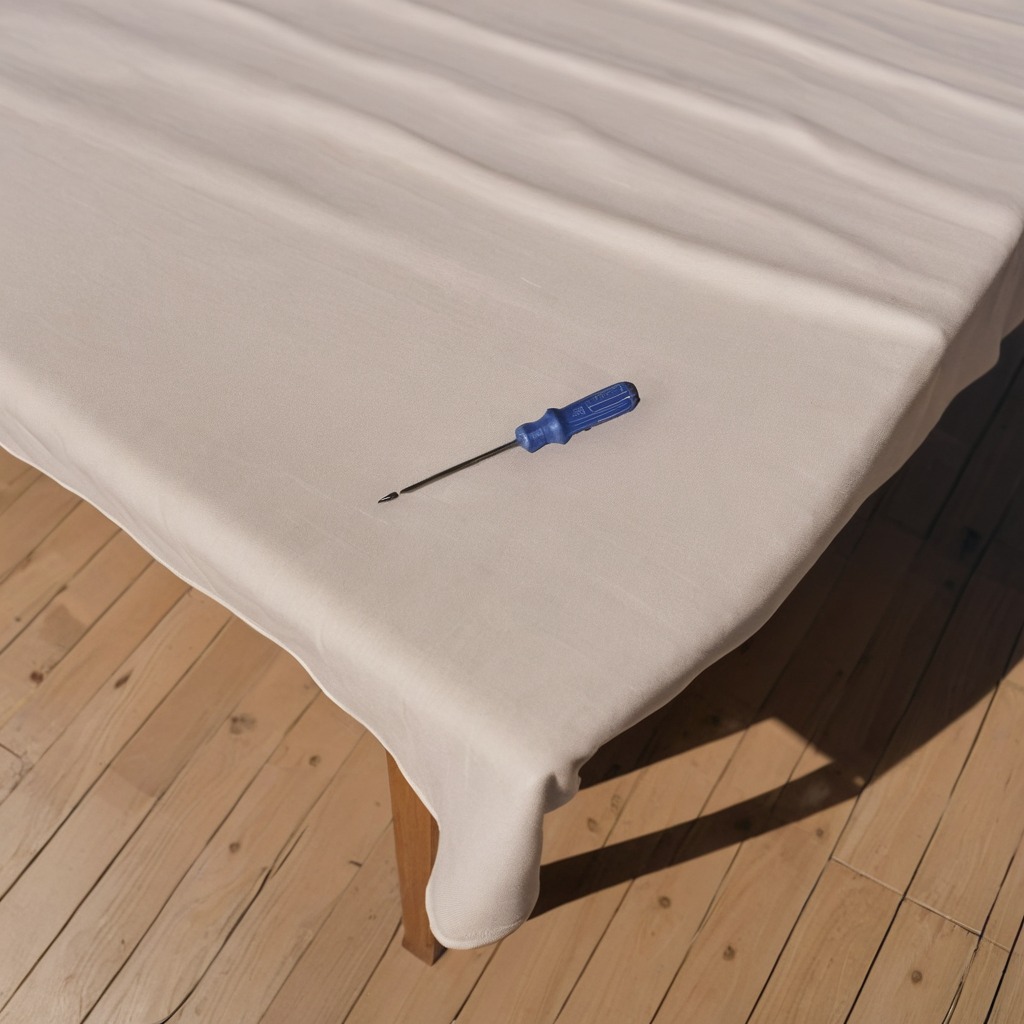
A screwdriver lies on the wooden table in an outdoor workshop during daytime bright natural light soft shadows worn but beneath the cloth.